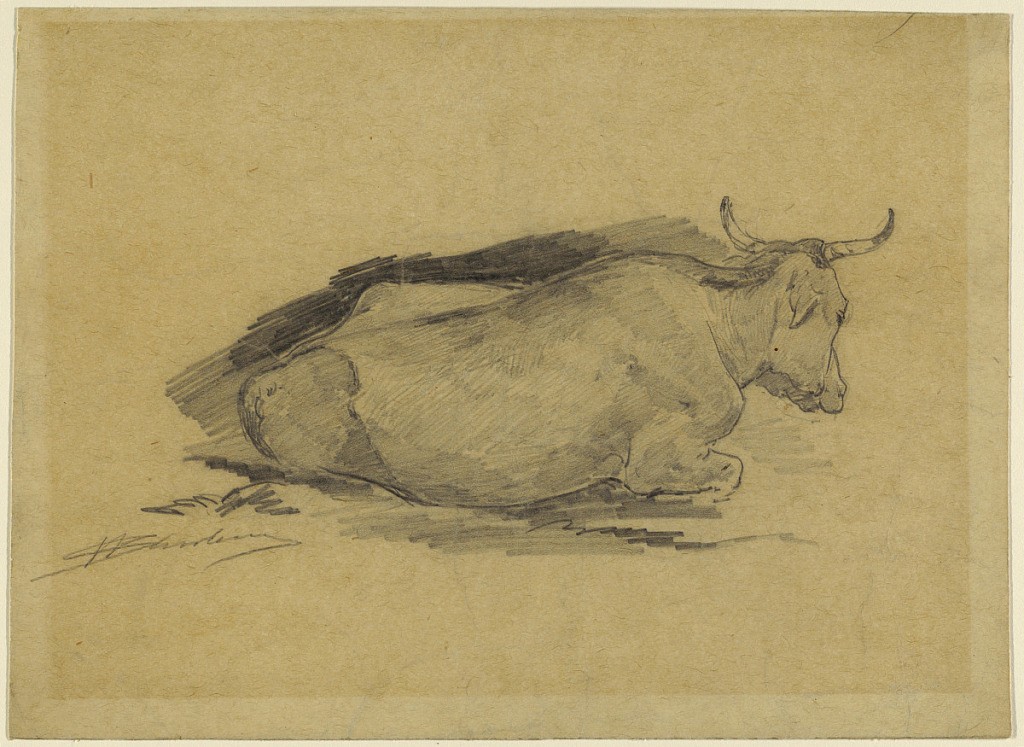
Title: Studying of a Lying Cow
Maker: Walter Shirlaw, American, b. Scotland, 1838–1909
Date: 1875–80
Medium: Graphite on paper
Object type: Drawing
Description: The cow is shown with head turned toward right.